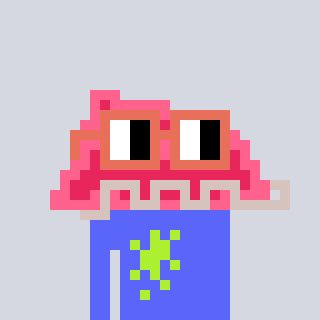
a pixel art character with square orange glasses, a retainer-shaped head and a purple-colored body on a cool background